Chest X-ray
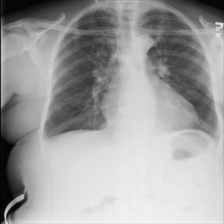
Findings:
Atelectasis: negative
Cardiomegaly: negative
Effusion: positive
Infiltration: negative
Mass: negative
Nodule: negative
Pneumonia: negative
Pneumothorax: negative
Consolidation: negative
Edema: negative
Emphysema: negative
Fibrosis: negative
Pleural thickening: negative
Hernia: negative